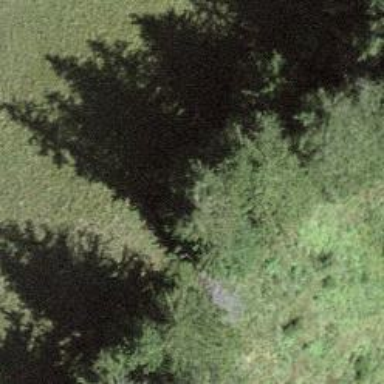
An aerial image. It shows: Row of trees in natural setting.